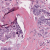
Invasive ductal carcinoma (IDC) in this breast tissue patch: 1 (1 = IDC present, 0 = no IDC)